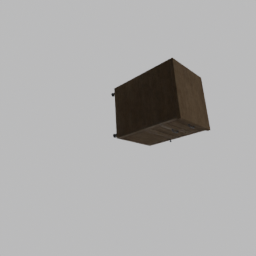
Label: furniture